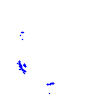
Particle: kaon